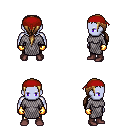
a pixel art fantasy rpg character, male body template, dark elf, purple skin, chain mail, gold greaves, blonde ponytail hairstyle, red bandana, gold gloves, maroon shoes, four views (front, back, left, right), 2x2 character sprite sheet, small pixel art, hard edges, no anti-aliasing